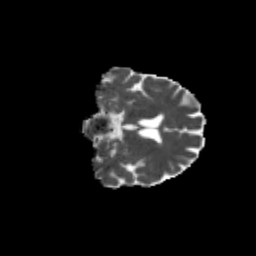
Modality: MD
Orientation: coronal
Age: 65
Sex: male
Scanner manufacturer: siemens
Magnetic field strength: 3 T
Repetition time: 4.71 s
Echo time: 0.0906 s